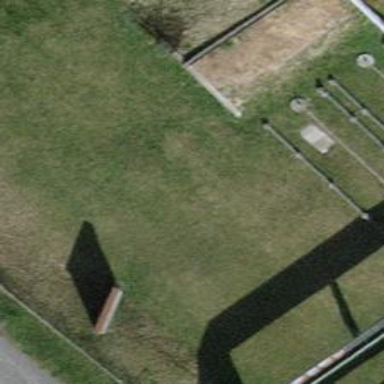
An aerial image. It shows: Shooting range on leisure land pitch.